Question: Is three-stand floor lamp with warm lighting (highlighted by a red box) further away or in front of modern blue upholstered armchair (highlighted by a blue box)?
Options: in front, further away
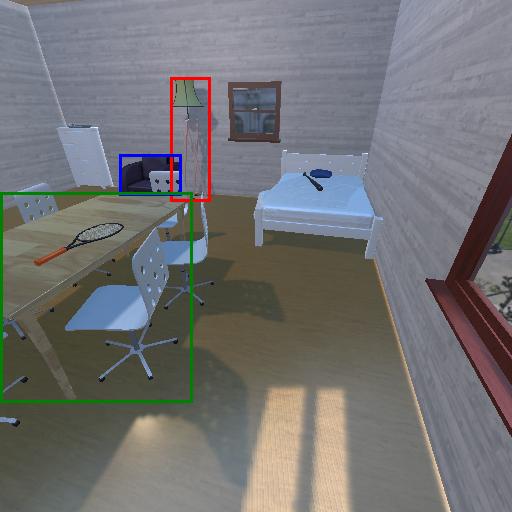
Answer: in front